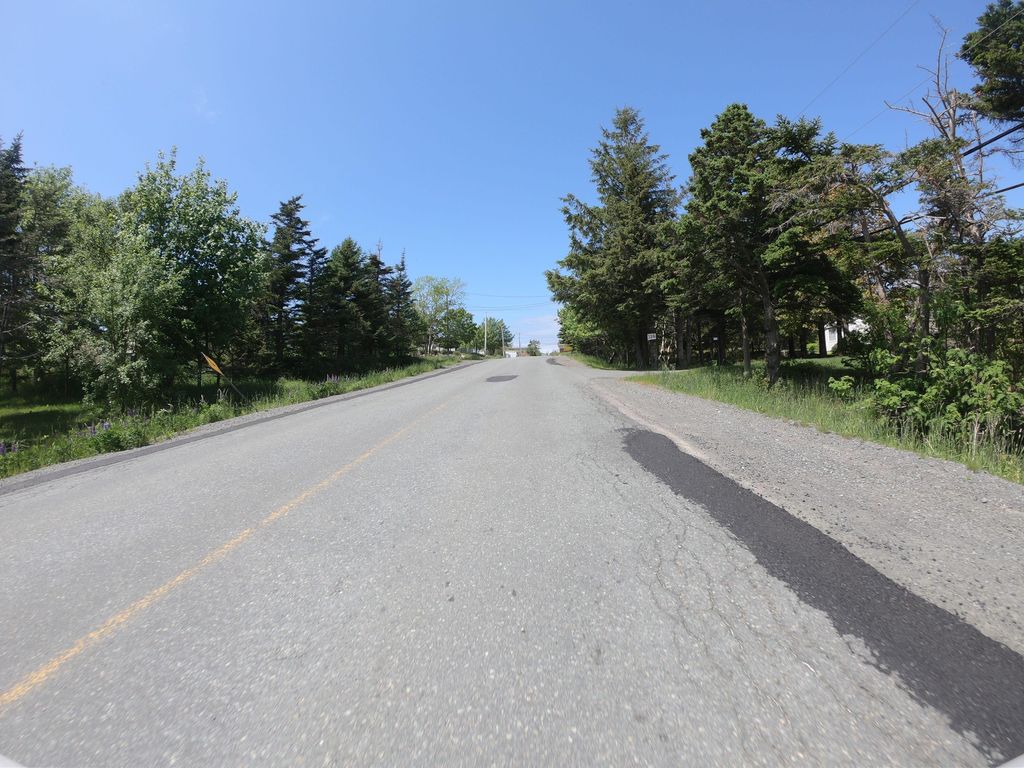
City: st_johns